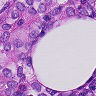
Metastatic tissue present: yes